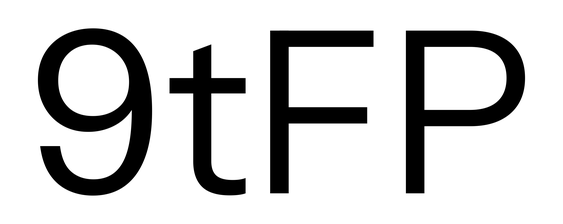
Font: InstrumentSans_Regular